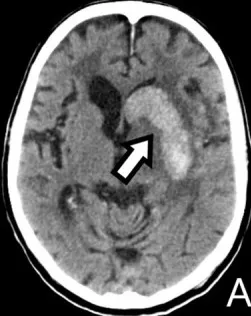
Axial soft-tissue window CT.
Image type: radiology (ct)